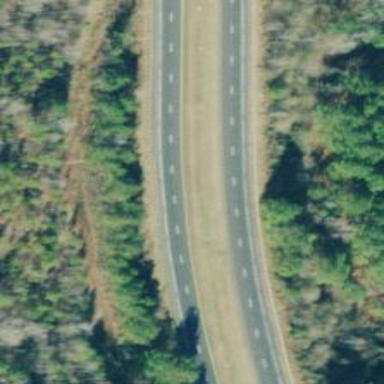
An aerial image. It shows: Asphalt road designated as trunk highway.